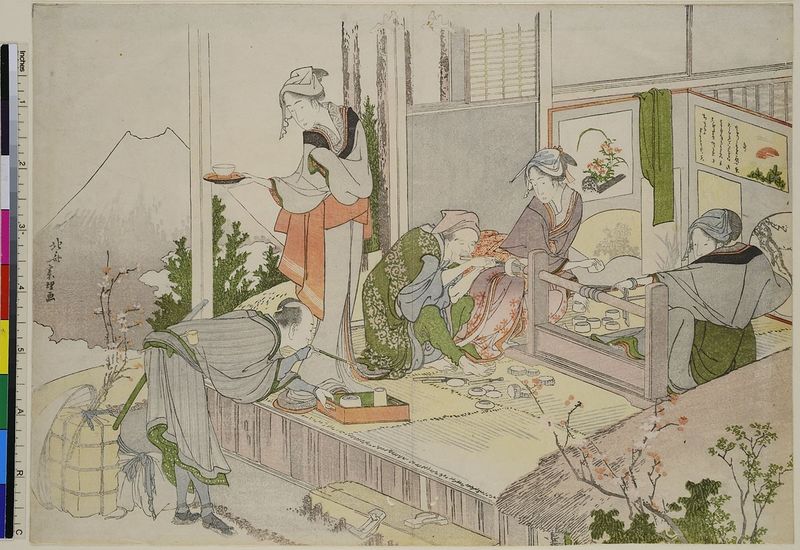
Titel: Der Nebel von Sandara: Elfenbeinschleifer
Künstler: Katsushika Hokusai
Standort: Hamburg
Institution: Museum für Kunst und Gewerbe Hamburg
Schlagwörter: berg, ausblick, aussicht, holzschnitt, berge, gebirge, essen, atelier, tee, panorama, loggia, veranda, vulkan, druckgraphik, druckgrafik, zeremonie, kunstgewerbe, werkstatt, zeit, kunsthandwerk, farbholzschnitt, elfenbein, edo, fuji, reproduktionen, volcano, industriedesign, druckerzeugnisse, volcan, jemandem zu trinken geben